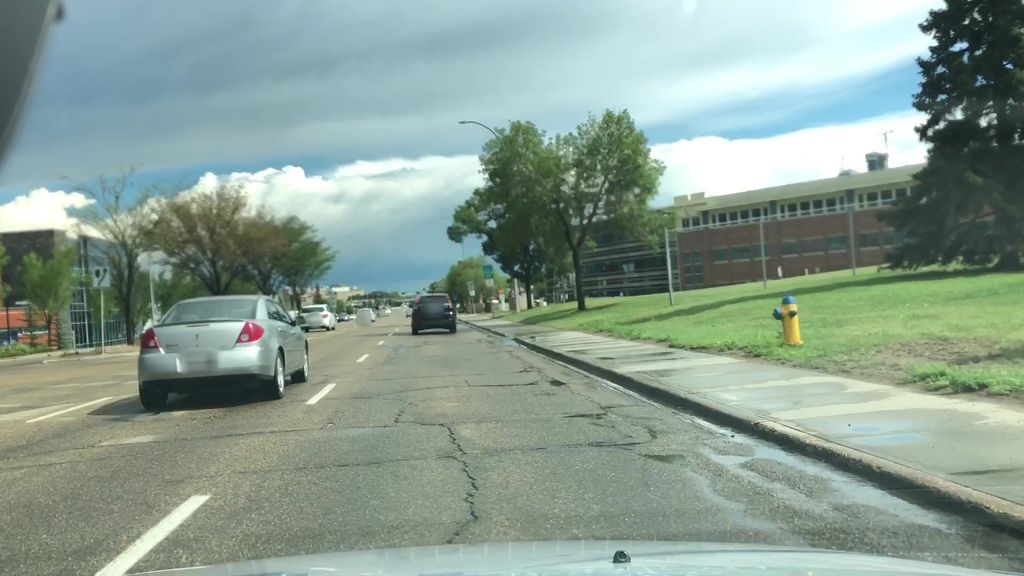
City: edmonton